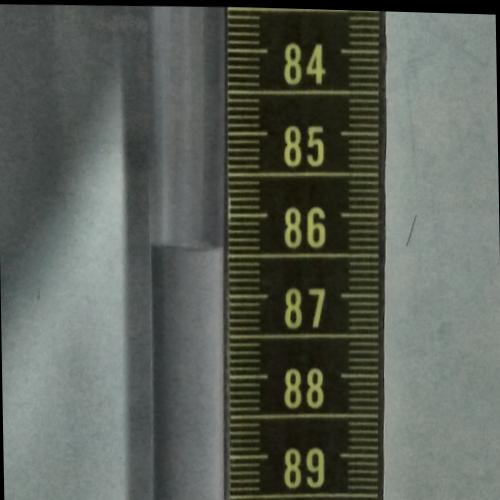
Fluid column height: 86.4 cm